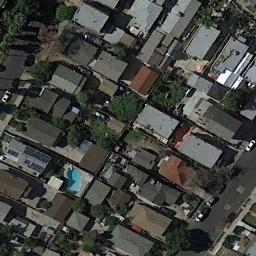
Label: residential